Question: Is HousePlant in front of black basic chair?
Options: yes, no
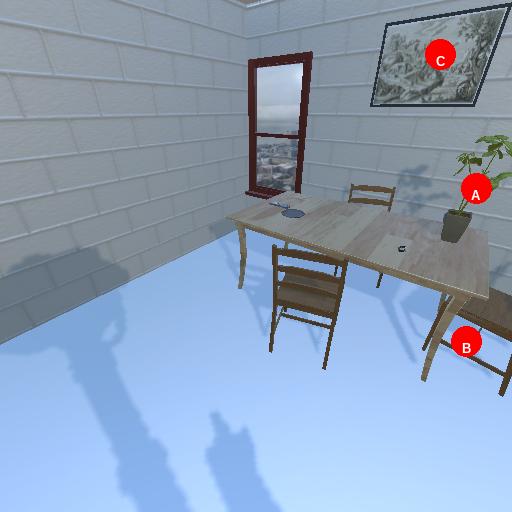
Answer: yes